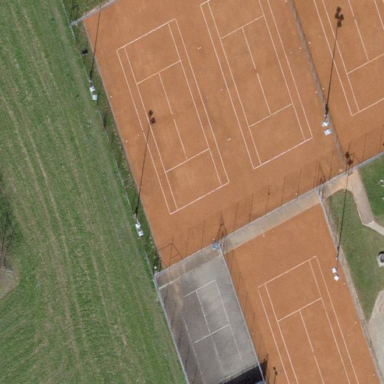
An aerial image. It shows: Clay tennis court on pitch.